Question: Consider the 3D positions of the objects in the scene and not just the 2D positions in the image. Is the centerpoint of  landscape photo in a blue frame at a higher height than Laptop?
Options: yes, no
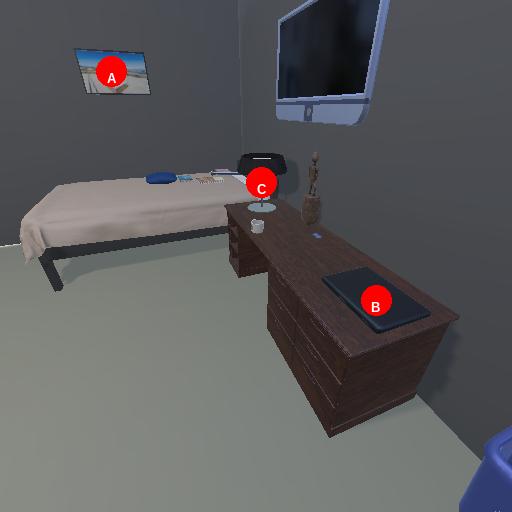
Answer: yes